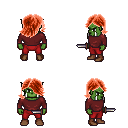
a pixel art fantasy rpg character, male body template, orc, green skin, maroon long-sleeve shirt, red pants, red swoop hairstyle, brown shoes, dagger, four views (front, back, left, right), 2x2 character sprite sheet, small pixel art, hard edges, no anti-aliasing